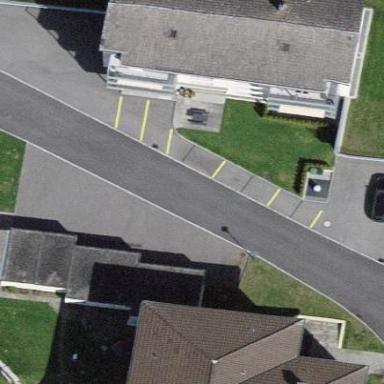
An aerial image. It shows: Street-side parallel parking area.